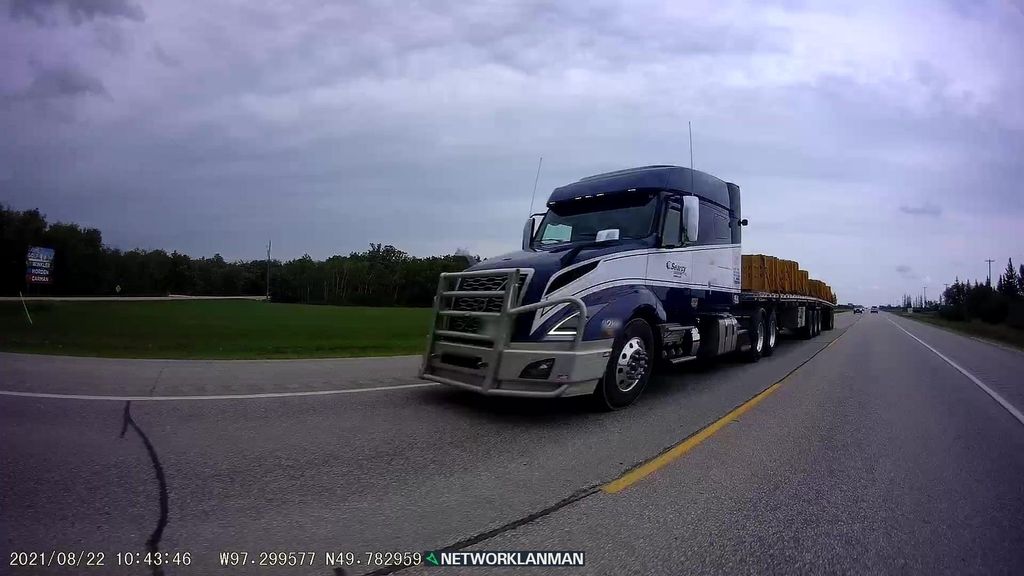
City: winnipeg